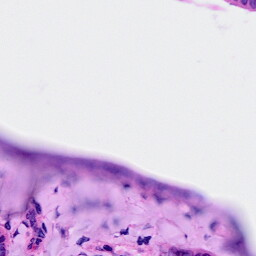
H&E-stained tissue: Ovarian